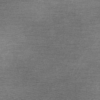
Label: dusty